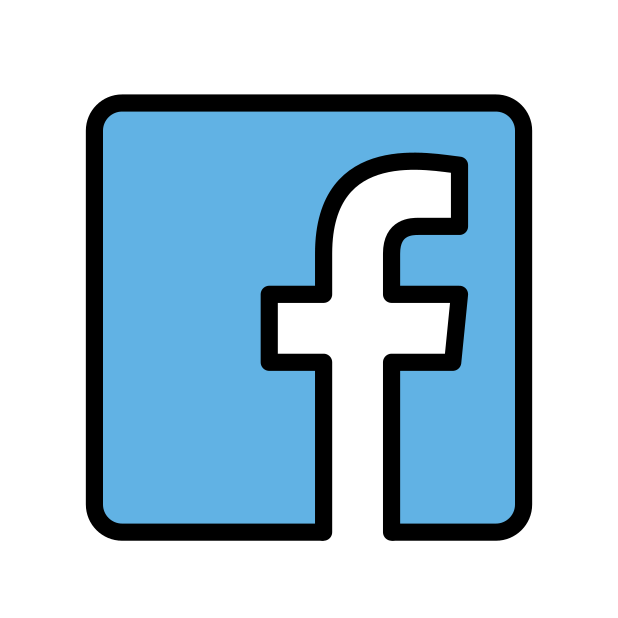
facebook